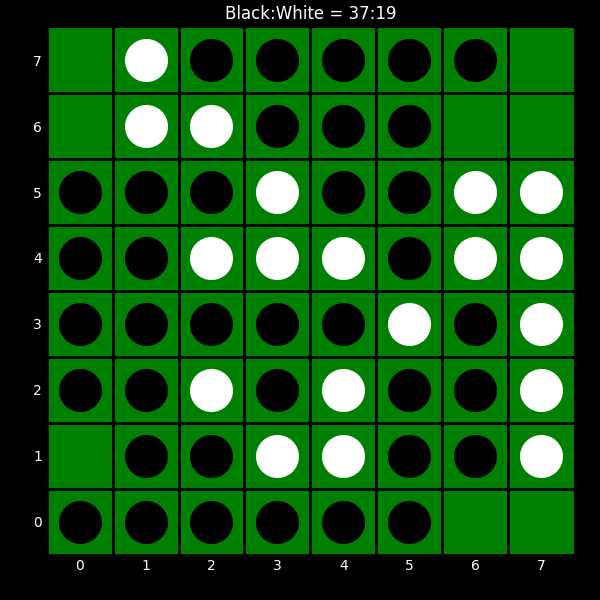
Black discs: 37
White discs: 19